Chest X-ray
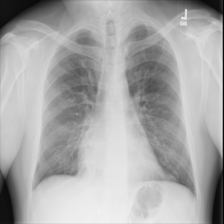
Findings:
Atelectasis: negative
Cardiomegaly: negative
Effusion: negative
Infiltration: negative
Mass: negative
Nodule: negative
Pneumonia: negative
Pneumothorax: negative
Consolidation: negative
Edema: negative
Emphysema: negative
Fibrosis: negative
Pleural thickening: negative
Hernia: negative